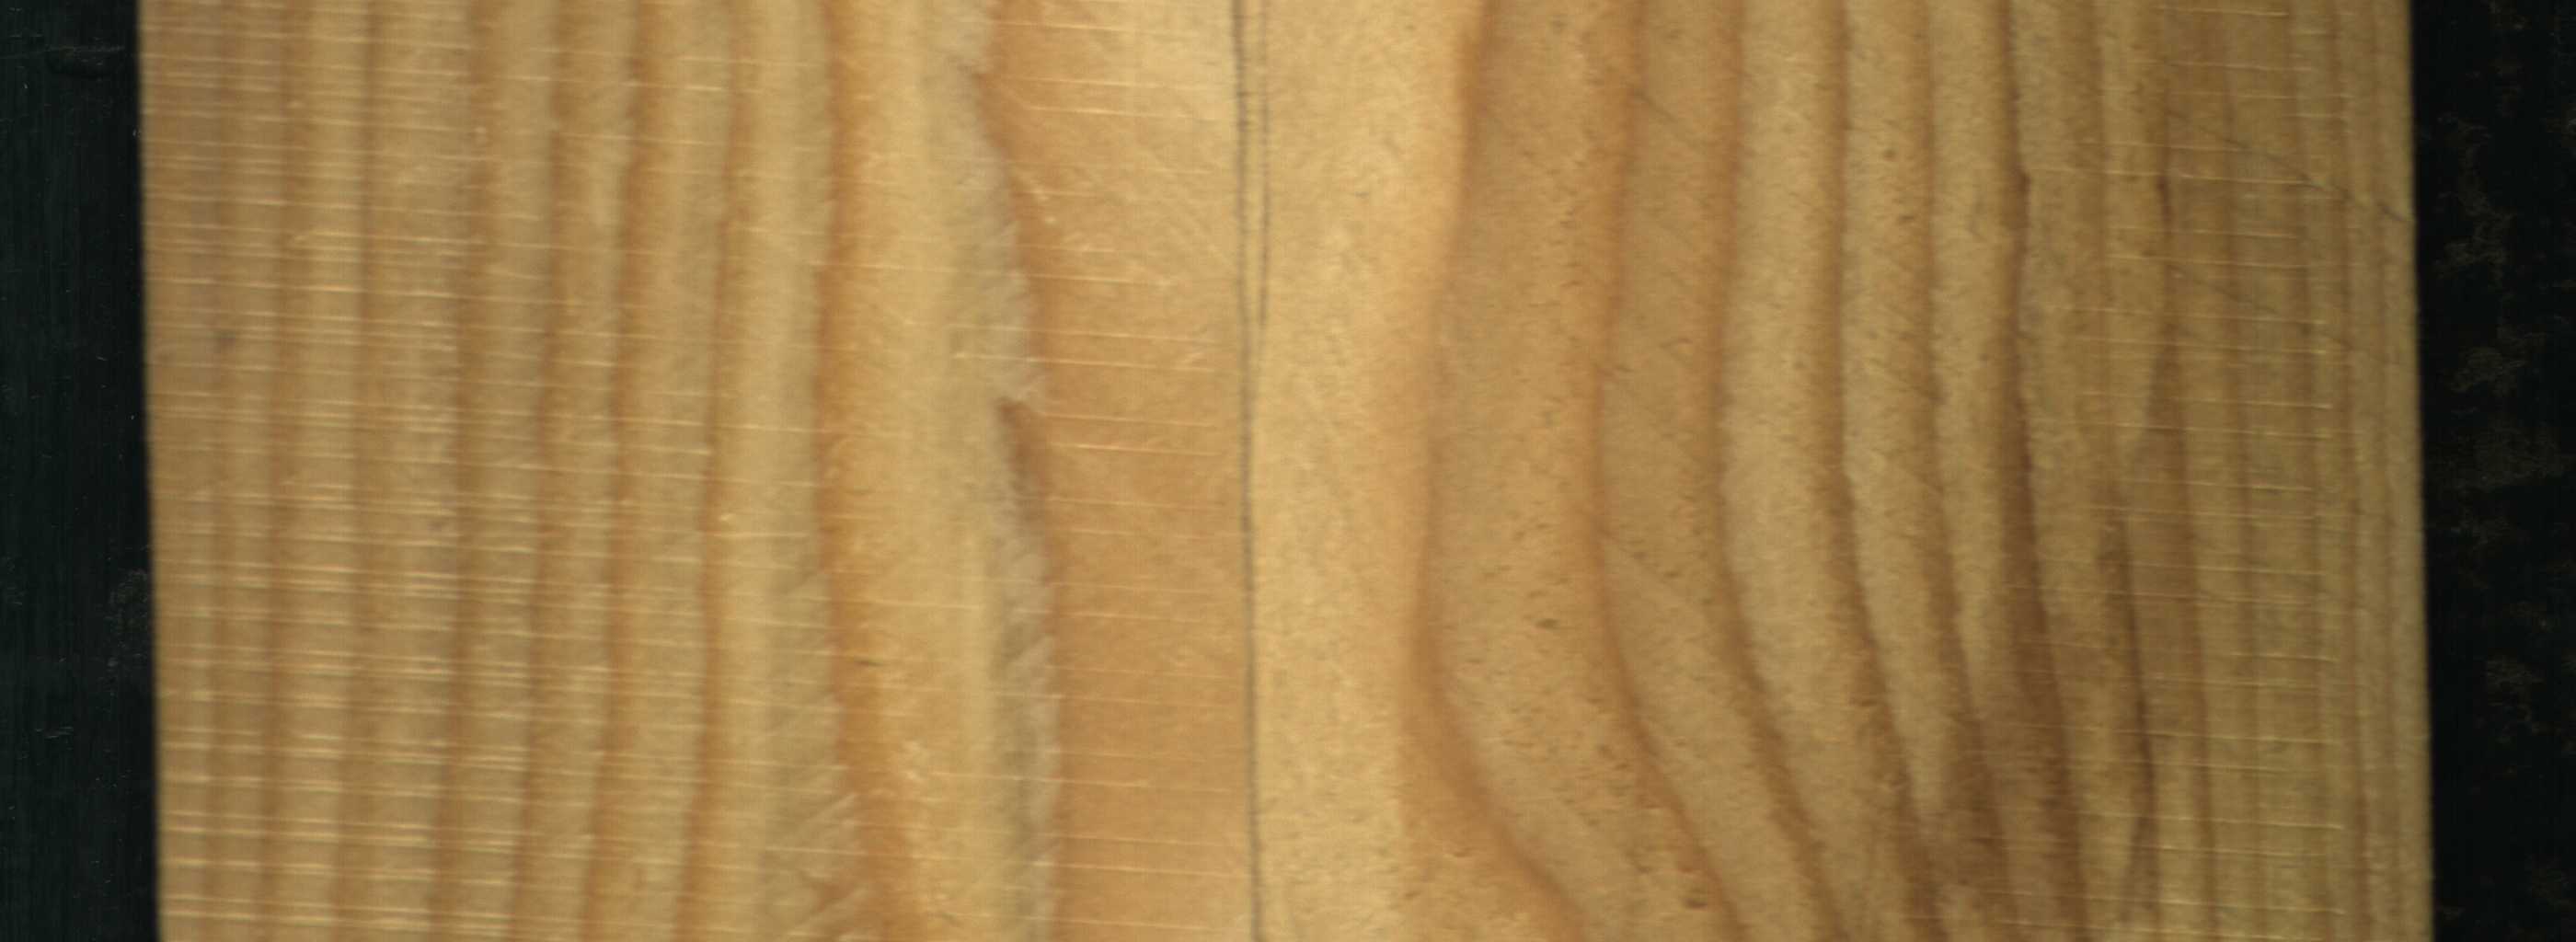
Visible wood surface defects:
Crack
Crack